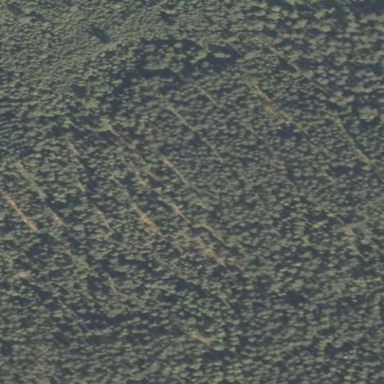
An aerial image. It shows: Forest area.